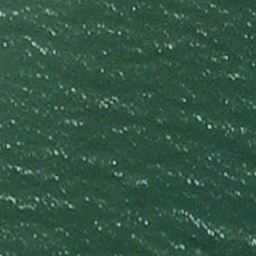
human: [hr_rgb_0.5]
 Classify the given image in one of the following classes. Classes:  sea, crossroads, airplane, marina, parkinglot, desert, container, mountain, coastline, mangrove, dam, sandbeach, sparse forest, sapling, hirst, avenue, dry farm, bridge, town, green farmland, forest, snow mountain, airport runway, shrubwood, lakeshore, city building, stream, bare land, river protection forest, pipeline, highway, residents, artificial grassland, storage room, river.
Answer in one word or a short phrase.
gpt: sea